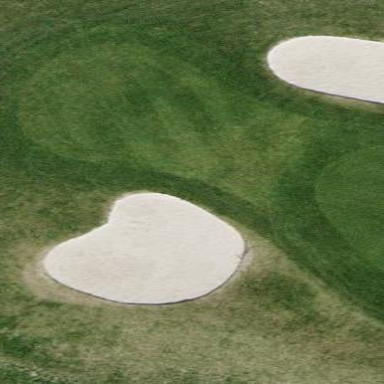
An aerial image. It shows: Scenic golf fairway.